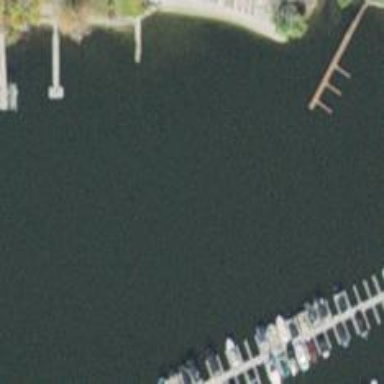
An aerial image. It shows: Man-made pier.